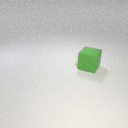
large green rubber cube